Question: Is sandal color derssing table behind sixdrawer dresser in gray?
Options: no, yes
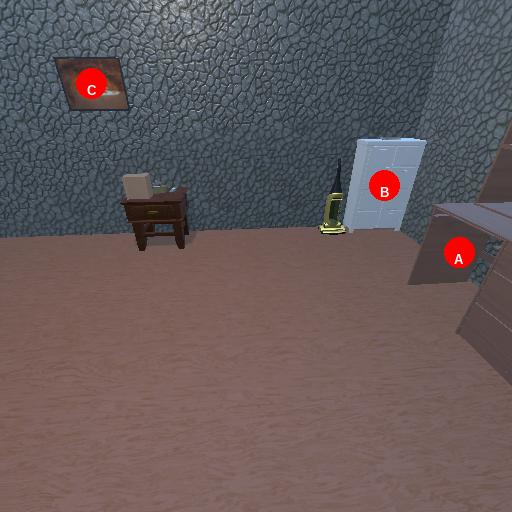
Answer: no